Field crop: maize
Growth stage: 2
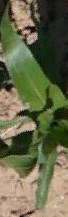
Species: maize